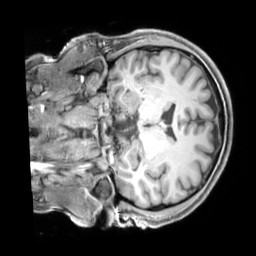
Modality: T1w
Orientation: coronal
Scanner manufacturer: siemens
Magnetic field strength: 3 T
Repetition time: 2.3 s
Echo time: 0.00226 s